Question: I was wondering if there's a way to sort columns with Table sorter
So that I could arrange the columns themselves according to some ID or anything.

So here for instance, If I want to sort the table so that the Apple column
Would be first, how do I do that?
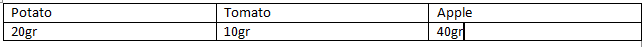
Answer: Demo: <URL>
Code:
'''
var rows = $('tr');
rows.eq(0).find('td').sort(function(a, b){
return $.text([a]) > $.text([b]) ? 1: -1;
}).each(function(newIndex){
var originalIndex = $(this).index();
rows.each(function(){
var td = $(this).find('td');
if (originalIndex !== newIndex)
td.eq(originalIndex).insertAfter(td.eq(newIndex));
});
});
'''
No plugins necessary.